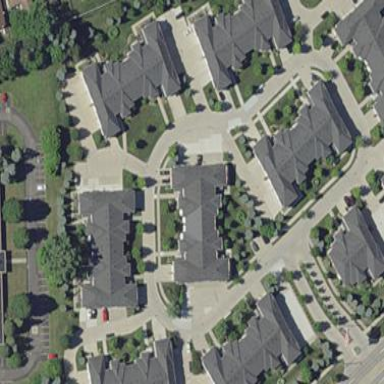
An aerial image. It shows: Residential road.